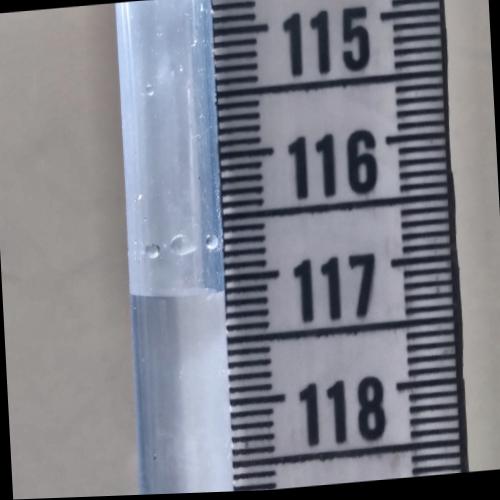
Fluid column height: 117.1 cm